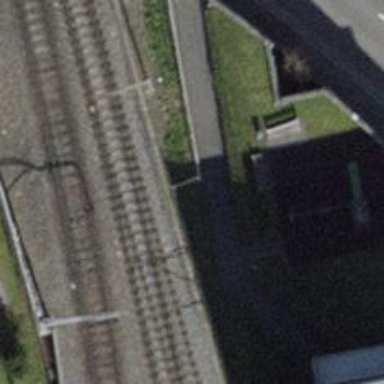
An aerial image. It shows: Single-track railway with electrified contact lines.